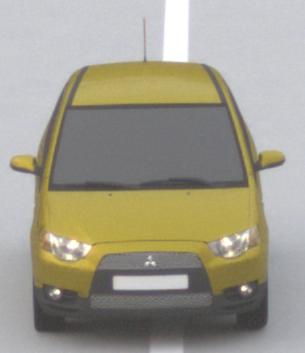
Make: Mitsubishi
Model: Colt 1.1
Detailed model: Colt (VI)
Model produced from: 2008/11
Model produced until: 2010/10
Doors: 3
Color: yellow
Road condition: dry road
Daytime: sunrise or sunset
Contrast: low contrast